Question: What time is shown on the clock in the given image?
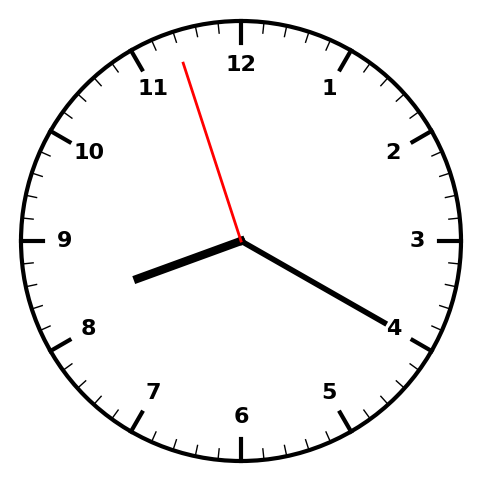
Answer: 08:19:57